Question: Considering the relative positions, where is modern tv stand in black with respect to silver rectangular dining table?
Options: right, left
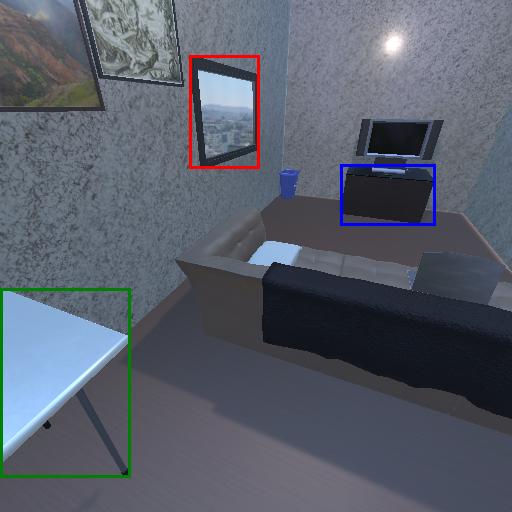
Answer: right